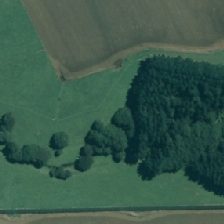
Land cover: indigenous_forest